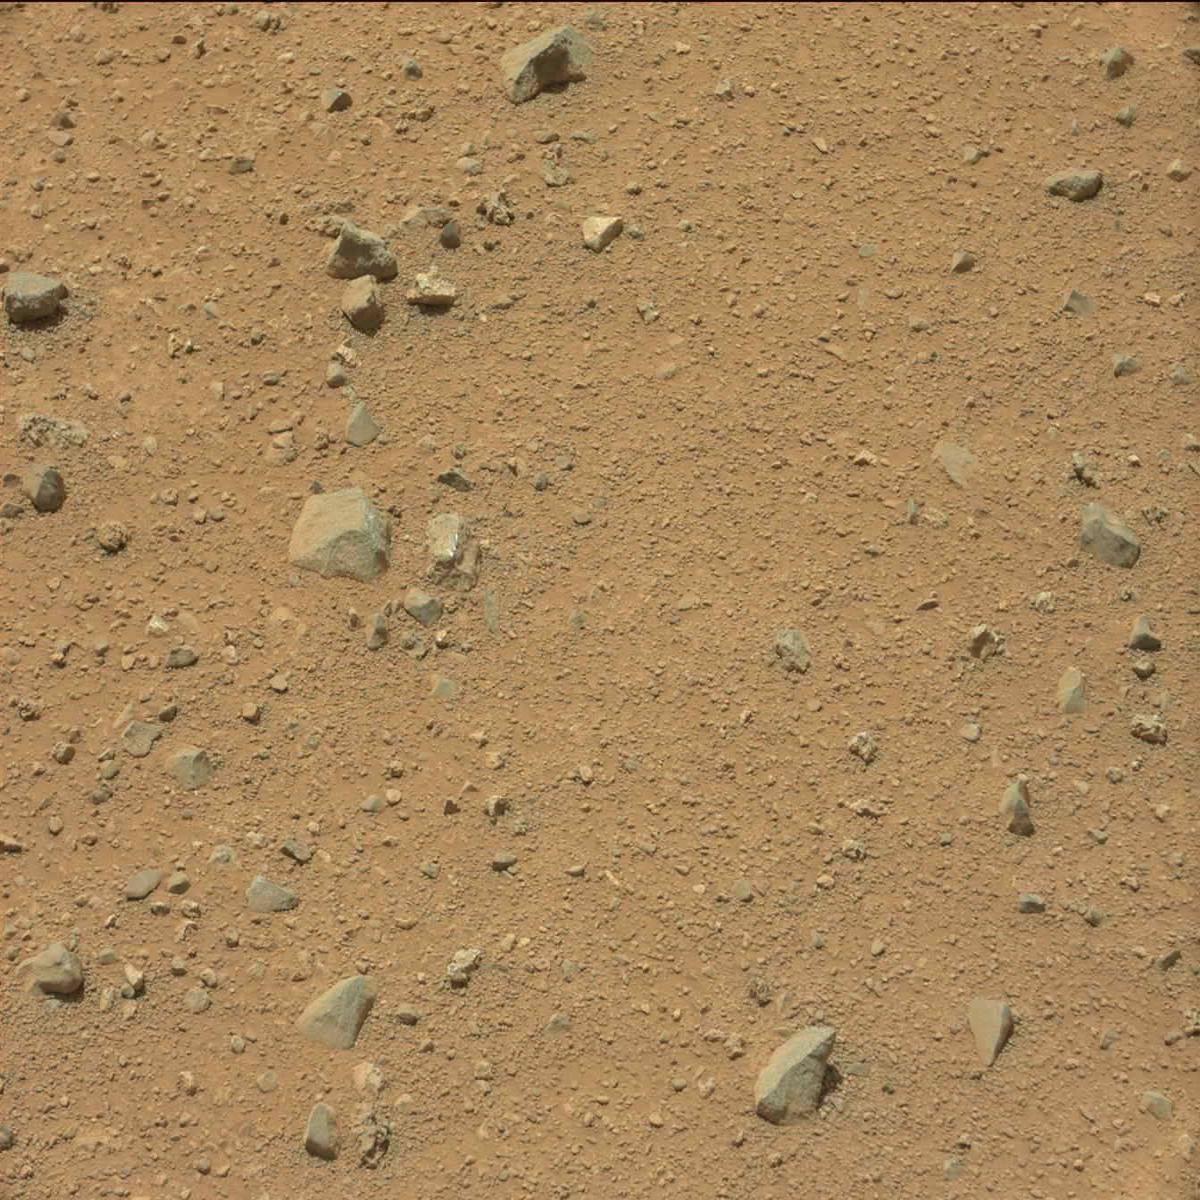
Terrain classes present: Bedrock, Sand / Soil